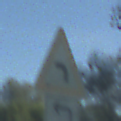
Verkehrszeichen: KurveLinks
Zusatzzeichen unten: RichtungsangabeDurchPfeile2
Umgebung: Outdoor, Nature
Tageszeit: MorningAfternoon
Wetter: Clear
Licht: Natural
Jahreszeit: NotSpecified
Kontrast: HighContrast